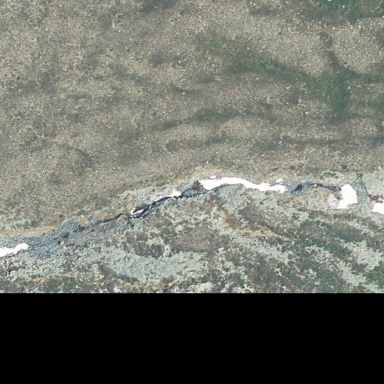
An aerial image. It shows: Landscape of bare rock.